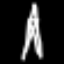
Label: The Eiffel Tower